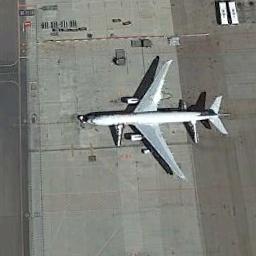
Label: airplane